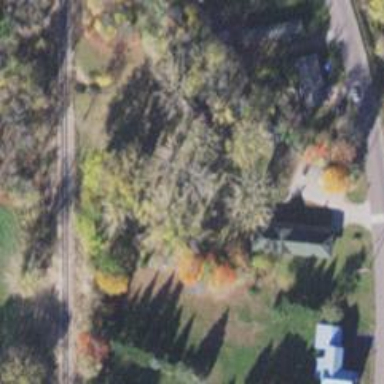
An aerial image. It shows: Railway turntable.